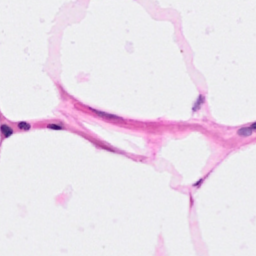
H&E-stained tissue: Breast